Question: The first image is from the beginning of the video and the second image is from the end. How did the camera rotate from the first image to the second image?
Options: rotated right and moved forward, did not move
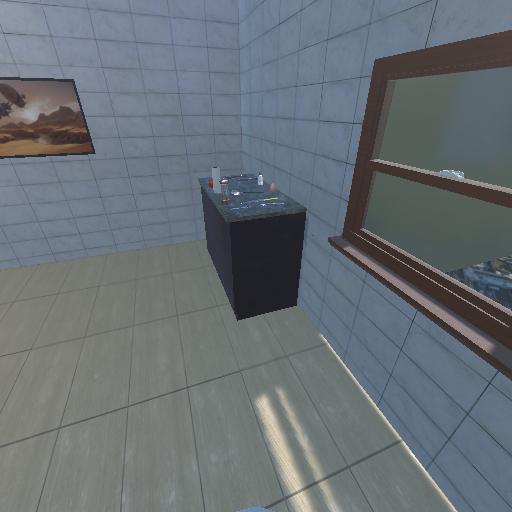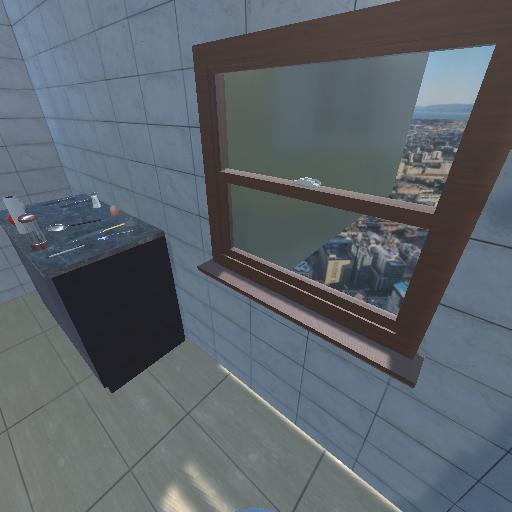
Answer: rotated right and moved forward